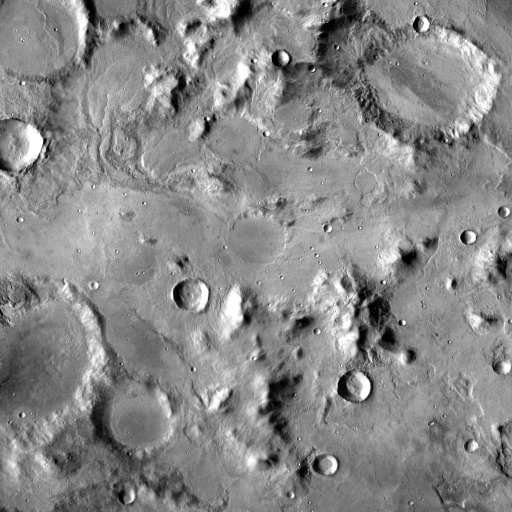
Crater classes present: Background, Other, Layered, Buried